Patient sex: F
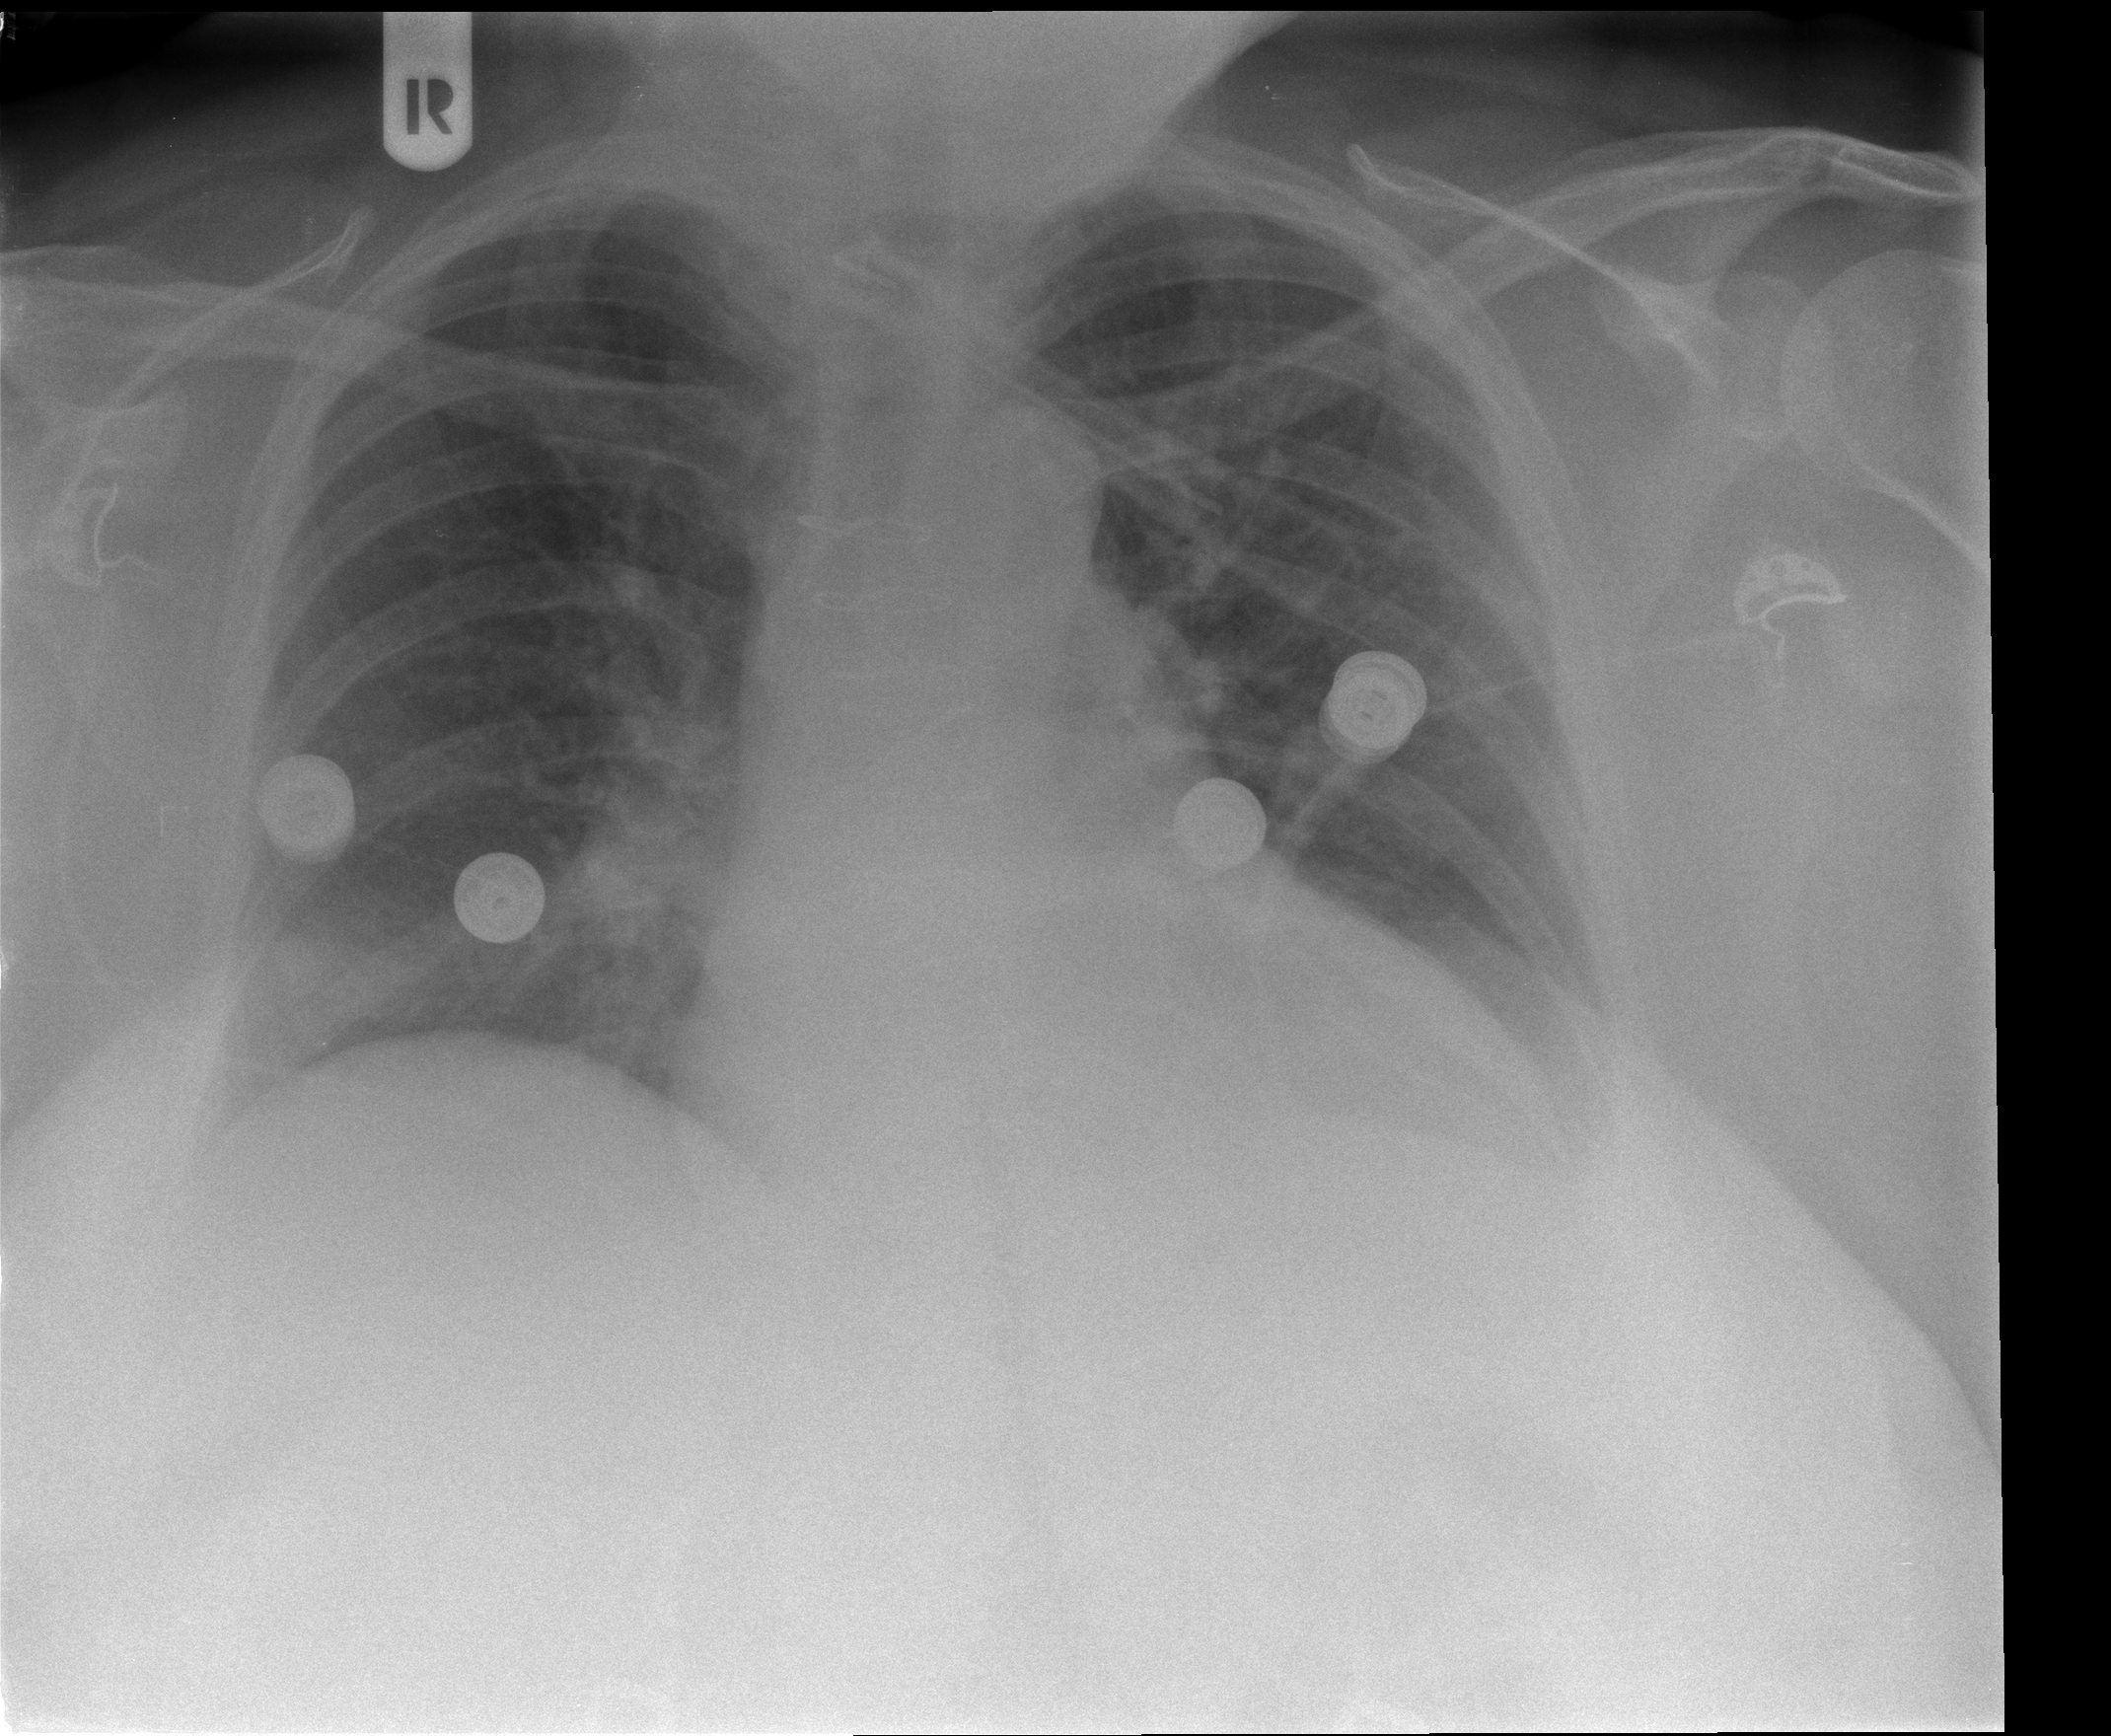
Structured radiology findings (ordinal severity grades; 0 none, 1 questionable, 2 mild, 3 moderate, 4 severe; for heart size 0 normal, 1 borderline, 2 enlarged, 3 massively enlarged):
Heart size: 2
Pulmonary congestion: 2
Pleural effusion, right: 0
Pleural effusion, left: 0
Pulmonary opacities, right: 0
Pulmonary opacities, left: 0
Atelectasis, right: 0
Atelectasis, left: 0